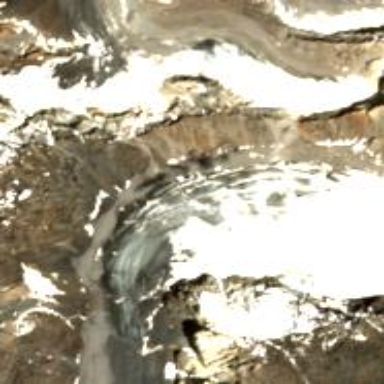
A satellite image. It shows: Majestic glacier in the distance.